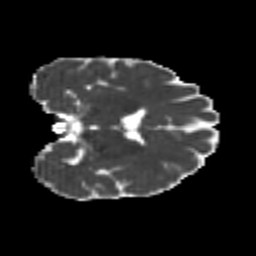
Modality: MD
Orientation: coronal
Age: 22
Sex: male
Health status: healthy
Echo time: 0.074 s